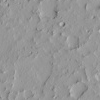
Atmospheric dust classification: not_dusty